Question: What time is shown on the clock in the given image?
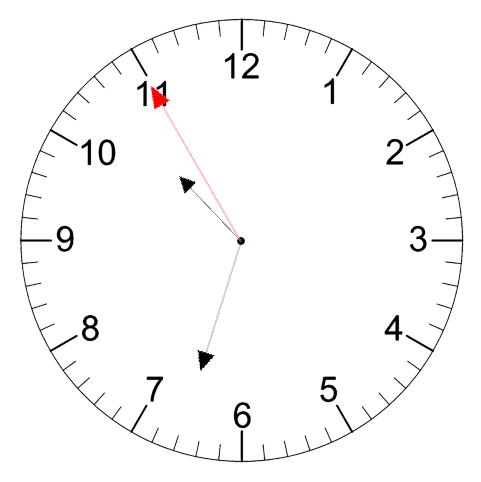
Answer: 10:32:55